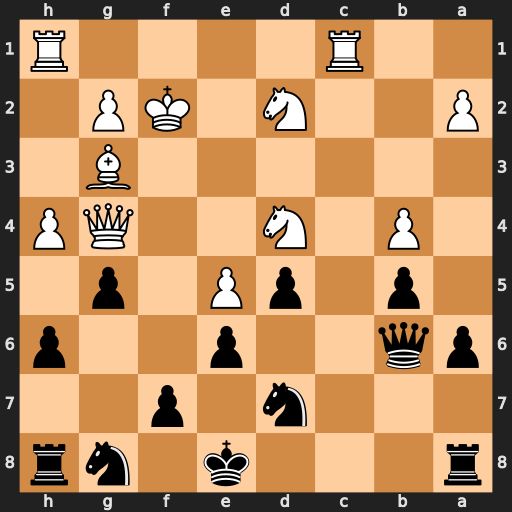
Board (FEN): r3k1nr/3n1p2/pq2p2p/1p1pP1p1/1P1N2QP/6B1/P2N1KP1/2R4R
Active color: b
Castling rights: kq
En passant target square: -
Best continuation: h5 Qxg5 Qxd4+